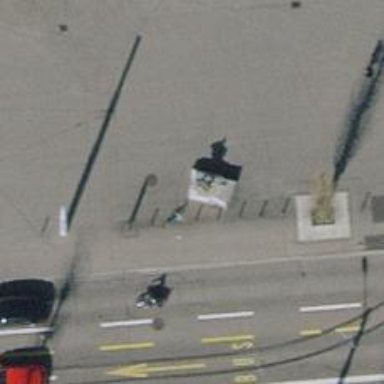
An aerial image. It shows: Historic memorial featuring statue.